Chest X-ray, PA view. Patient: 37 years old, sex M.
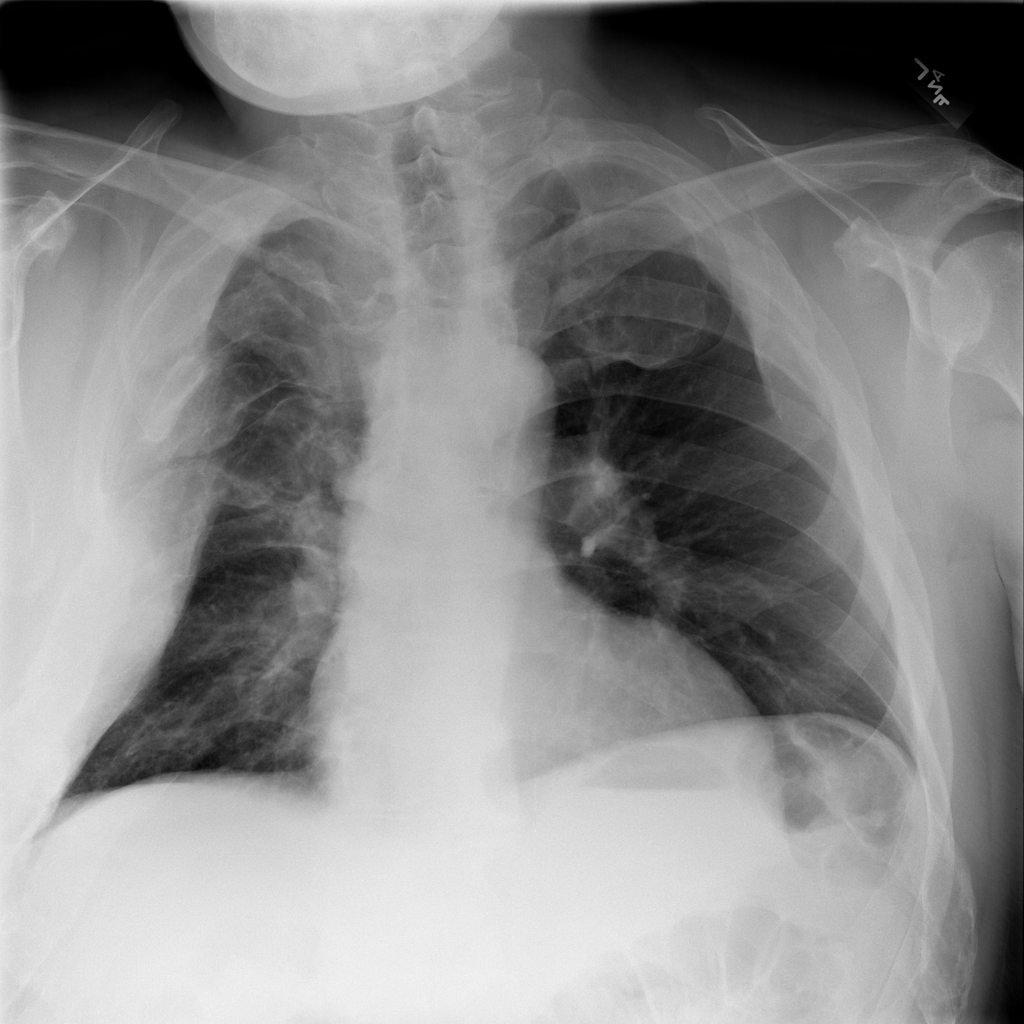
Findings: Pleural_Thickening